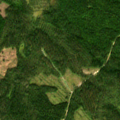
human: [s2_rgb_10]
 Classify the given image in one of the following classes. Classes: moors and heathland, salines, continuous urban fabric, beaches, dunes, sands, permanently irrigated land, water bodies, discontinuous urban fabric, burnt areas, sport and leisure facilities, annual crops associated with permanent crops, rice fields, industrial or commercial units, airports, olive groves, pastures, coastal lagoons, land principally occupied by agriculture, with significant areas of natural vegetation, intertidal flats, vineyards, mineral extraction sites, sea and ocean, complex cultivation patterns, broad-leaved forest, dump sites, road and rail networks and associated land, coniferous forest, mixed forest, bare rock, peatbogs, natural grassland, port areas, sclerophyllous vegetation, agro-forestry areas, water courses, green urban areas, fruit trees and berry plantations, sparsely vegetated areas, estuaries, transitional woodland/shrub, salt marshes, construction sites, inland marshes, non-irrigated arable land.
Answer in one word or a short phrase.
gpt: coniferous forest